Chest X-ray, AP view. Patient: 74 years old, sex F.
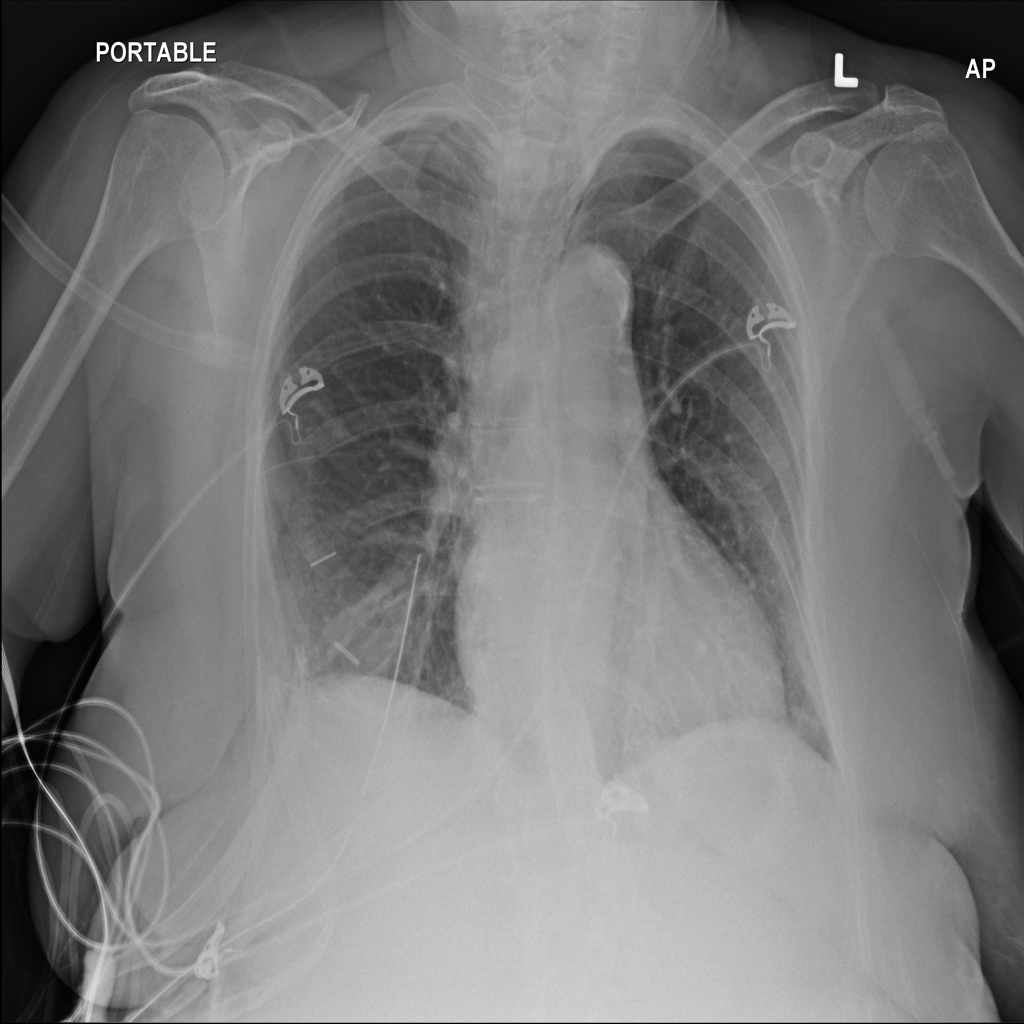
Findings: Mass, Pneumothorax